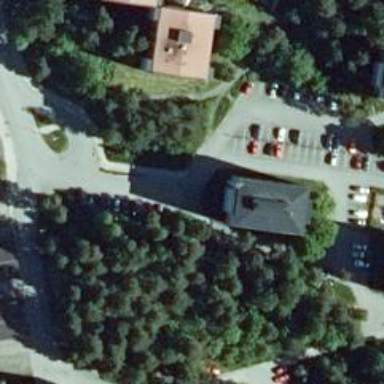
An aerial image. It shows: Driveway on the left side with service road.